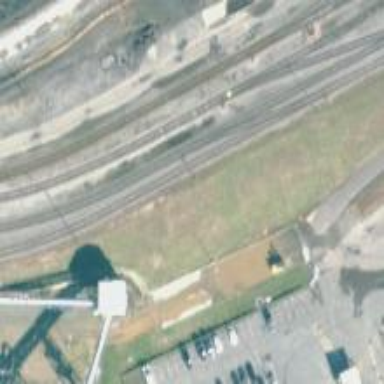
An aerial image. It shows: Rail spur service.